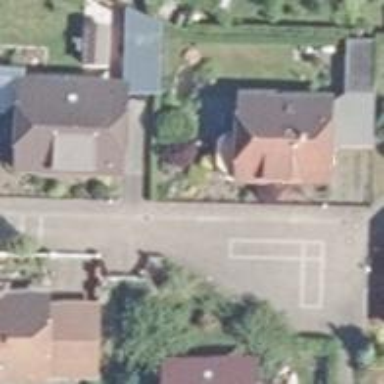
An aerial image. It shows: Living street.